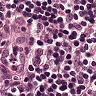
Metastatic tissue present: yes